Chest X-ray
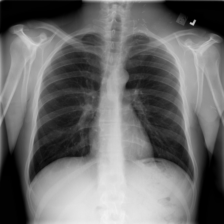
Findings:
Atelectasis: negative
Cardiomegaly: negative
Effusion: negative
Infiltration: negative
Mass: negative
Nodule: negative
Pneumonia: negative
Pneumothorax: negative
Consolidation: negative
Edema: negative
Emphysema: negative
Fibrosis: negative
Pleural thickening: negative
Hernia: negative